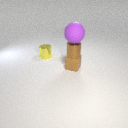
small brown metal cylinder below large purple rubber sphere